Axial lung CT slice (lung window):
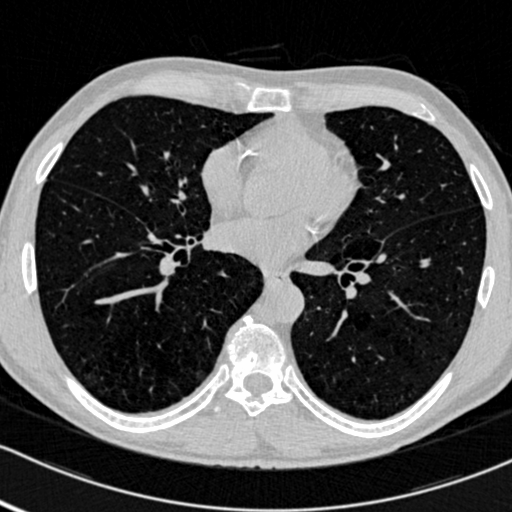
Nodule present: no